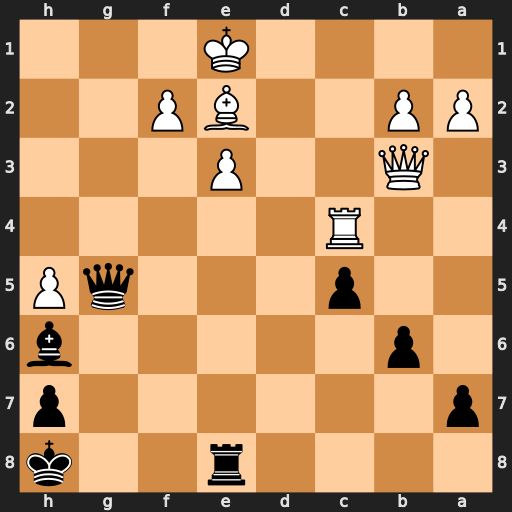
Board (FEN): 4r2k/p6p/1p5b/2p3qP/2R5/1Q2P3/PP2BP2/4K3
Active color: b
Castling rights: -
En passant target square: -
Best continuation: Qg1+ Bf1 Bxe3 fxe3 Rxe3+ Qxe3 Qxe3+